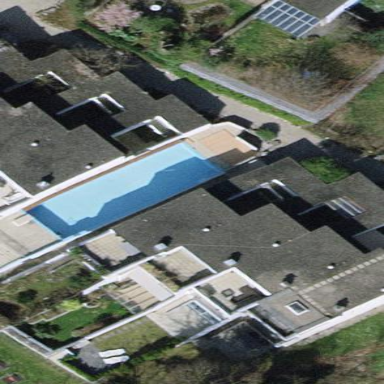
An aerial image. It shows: Outdoor swimming pool in leisure land area.